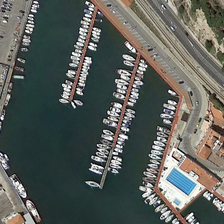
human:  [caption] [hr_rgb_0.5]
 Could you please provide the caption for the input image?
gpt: there is only a large pier next to the road .

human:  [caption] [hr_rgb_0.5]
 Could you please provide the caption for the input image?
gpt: a yellow roofed house is next to the pier .

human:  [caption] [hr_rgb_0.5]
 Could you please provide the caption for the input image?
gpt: a yellow roofed house is next to the pier .

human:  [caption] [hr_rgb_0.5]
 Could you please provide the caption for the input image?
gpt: there is only a large pier next to the road .

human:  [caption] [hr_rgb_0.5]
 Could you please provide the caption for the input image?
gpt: there is only a large pier next to the road .